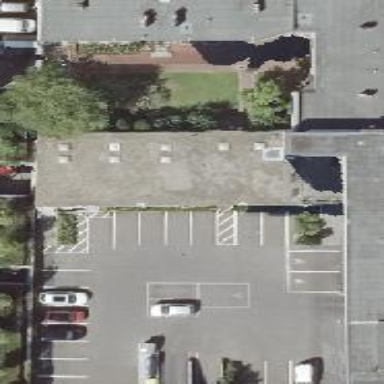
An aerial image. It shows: Commercial building.